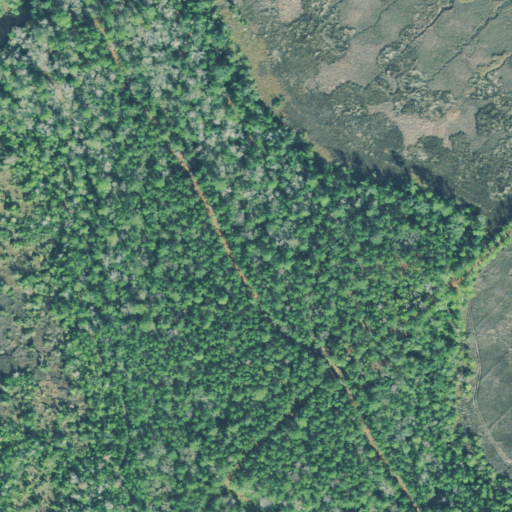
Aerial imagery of island in Georgia named Still Island containing evergreen forest, woody wetlands, and herbaceous wetlands